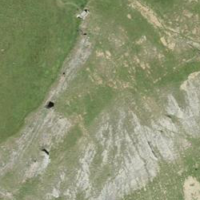
EUNIS habitat code: 23
Species observed at this site:
Gymnadenia rhellicani